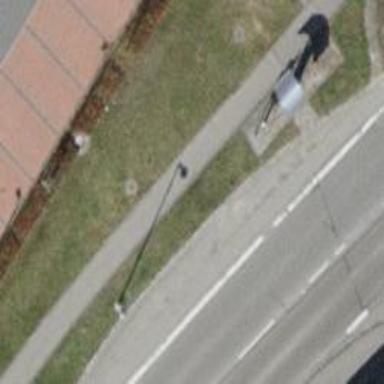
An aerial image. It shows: Bus stop with platform for public transport.